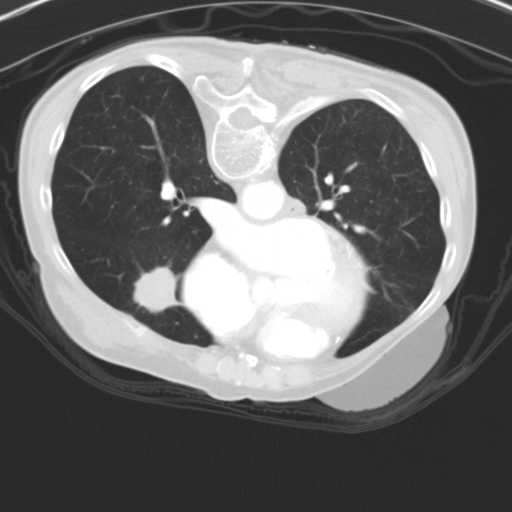
Survival: Short